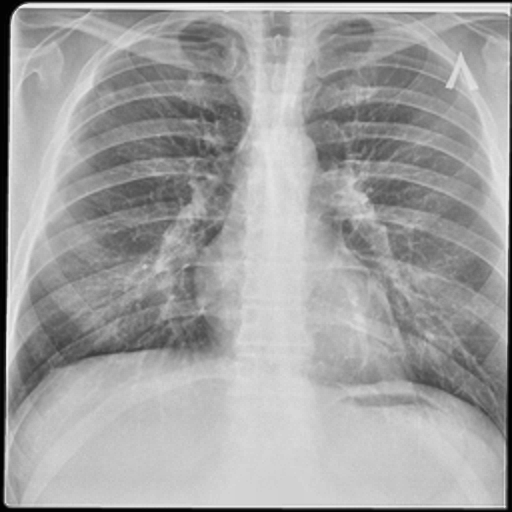
Finding: TUBERCULOSIS